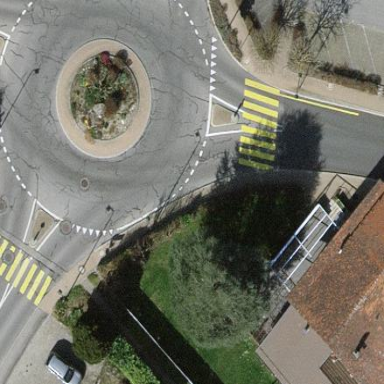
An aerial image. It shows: Roundabout at tertiary road junction.